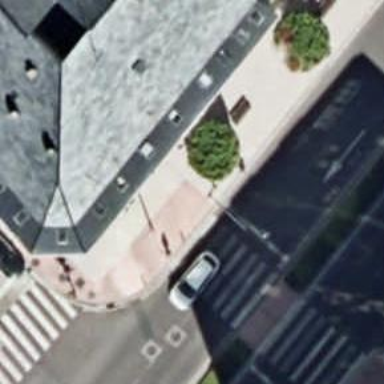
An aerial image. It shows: Road with traffic signals at the crossing.